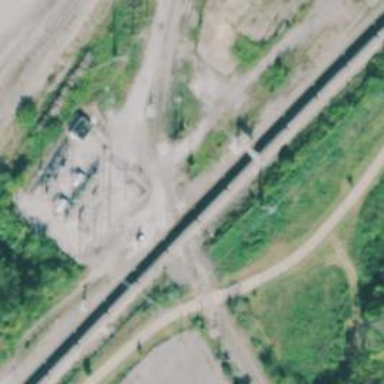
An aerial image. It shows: Site related to the railway.